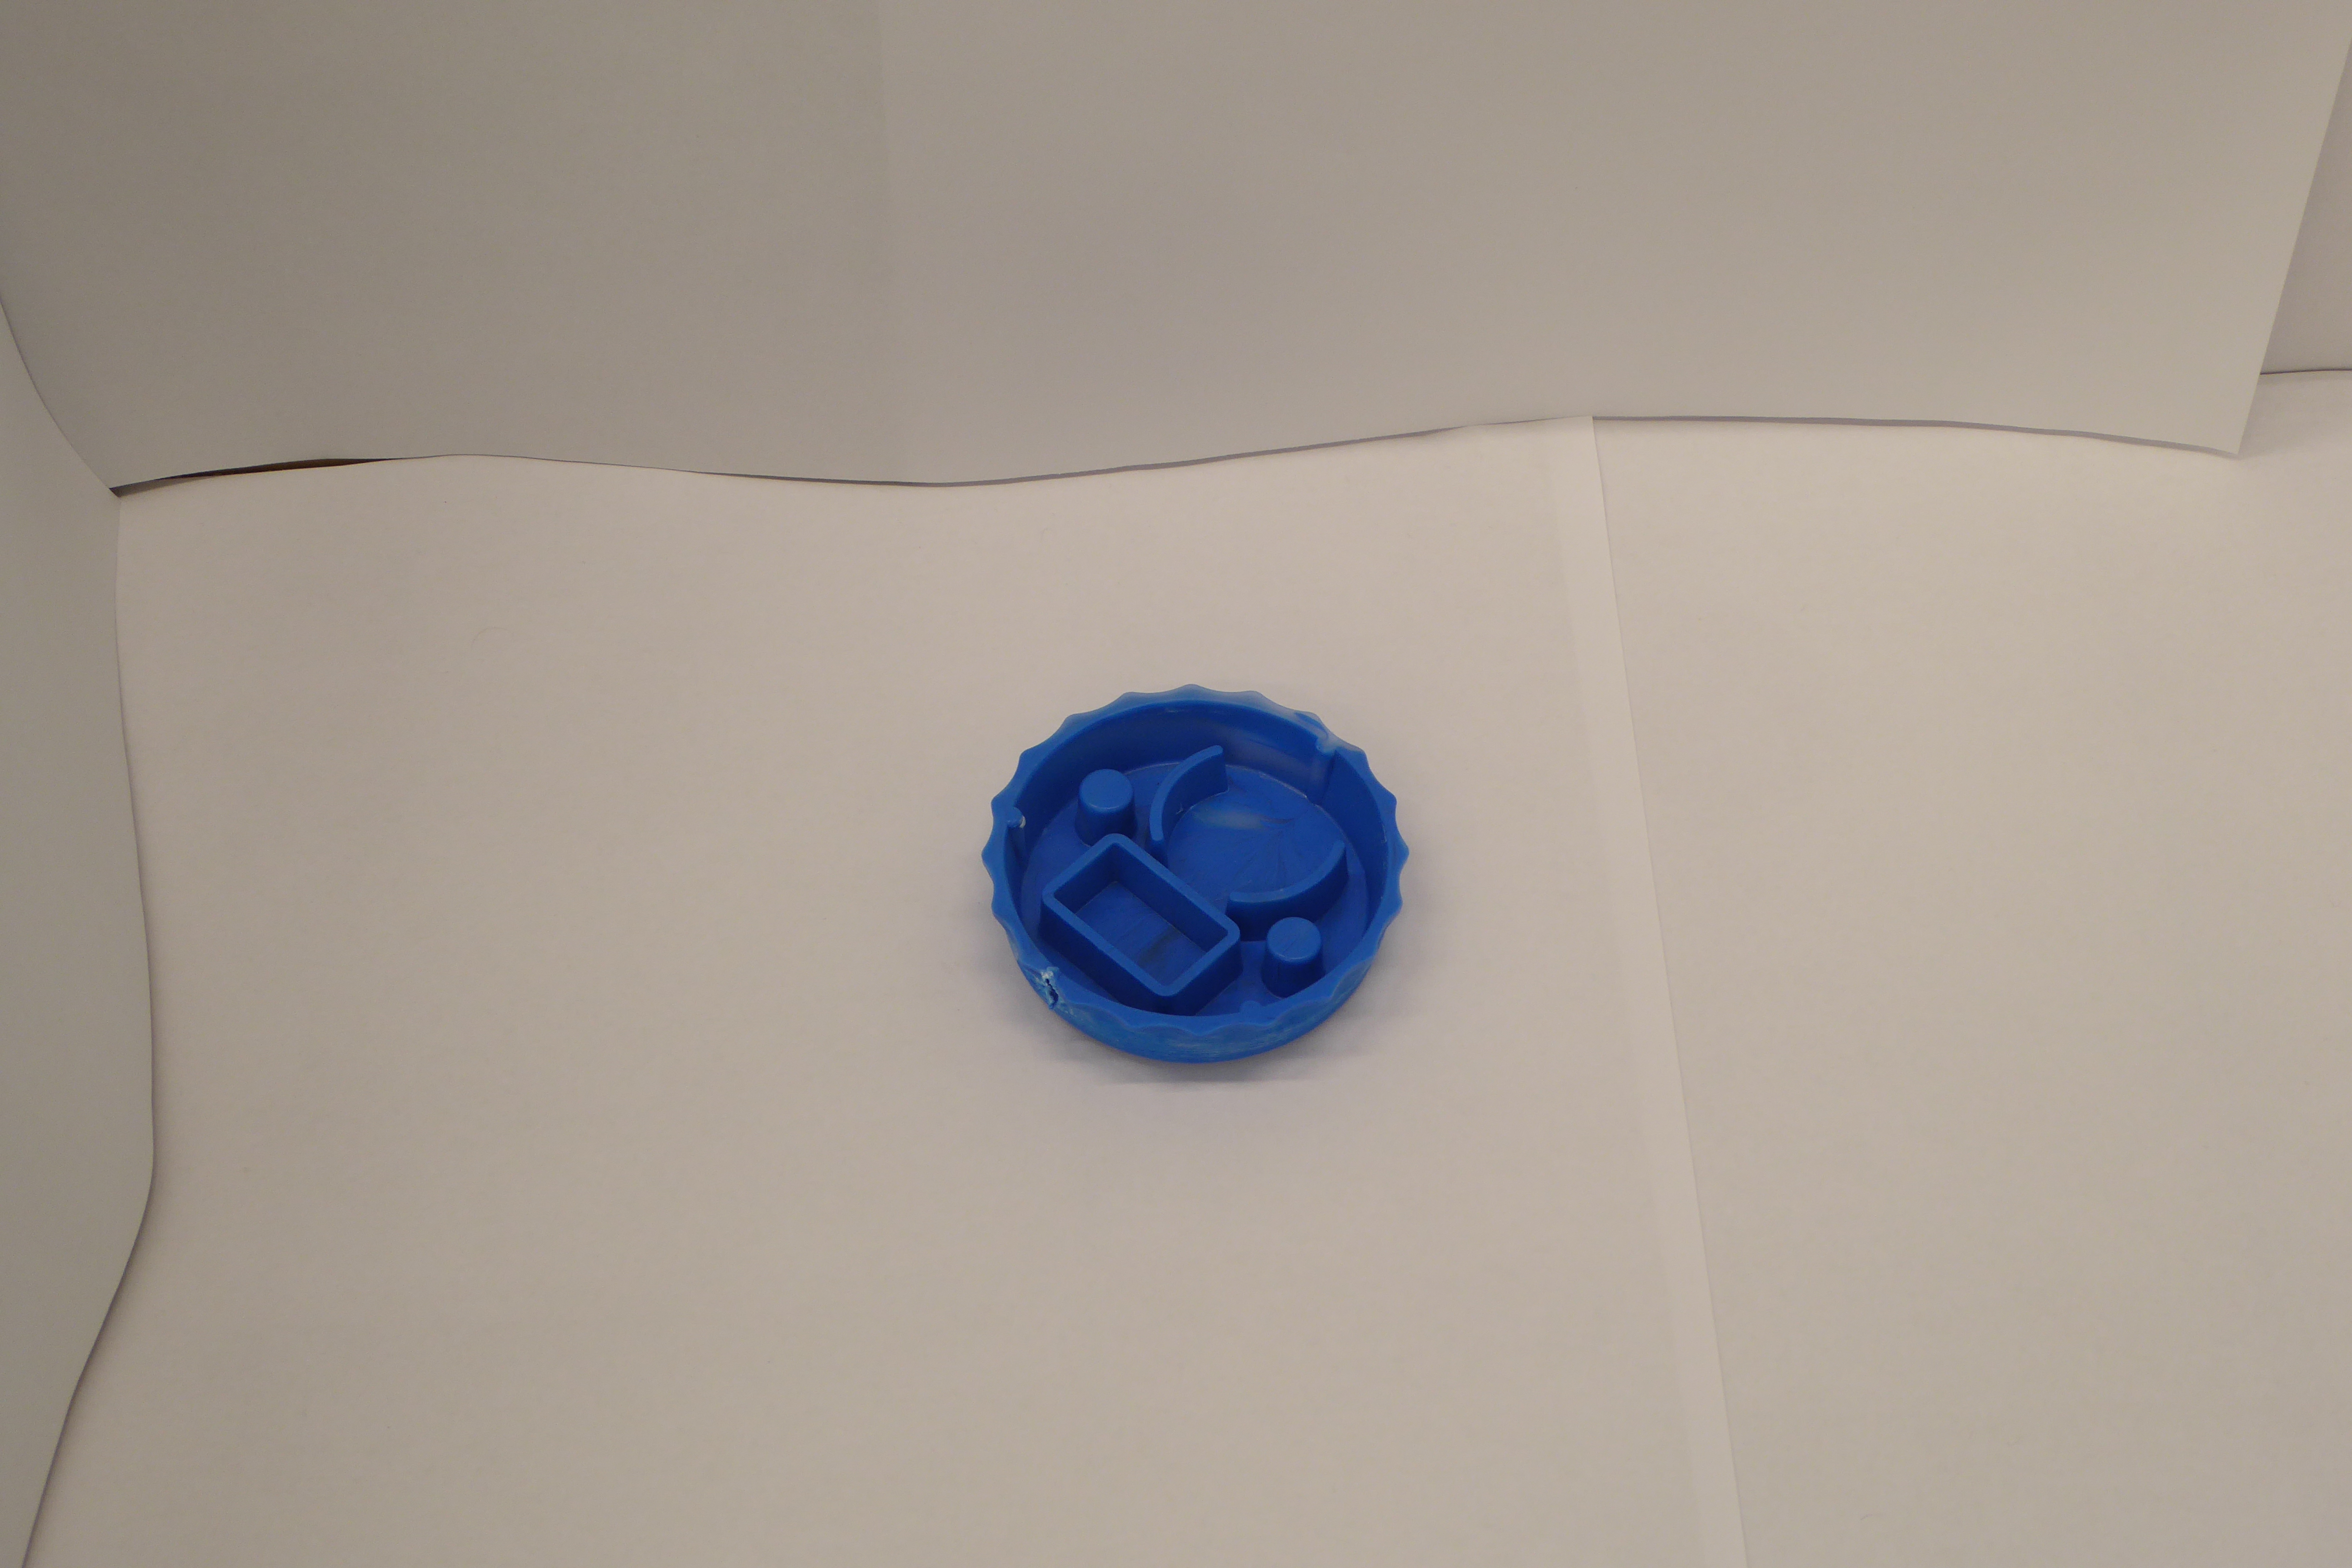
Label: Bottle Opener - Cover